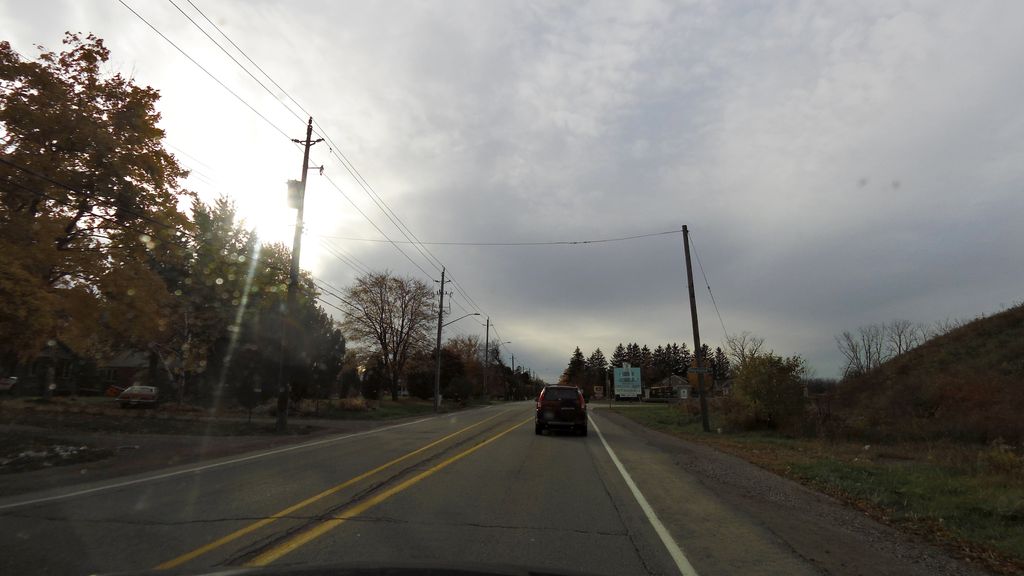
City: hamilton